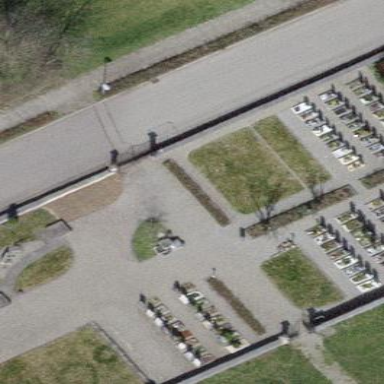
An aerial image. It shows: Wall surrounding cemetery.